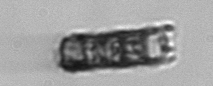
Label: Paralia_sulcata